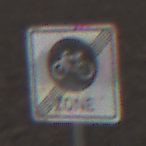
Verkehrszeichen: EndeFahrradzone
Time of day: MorningAfternoon
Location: Outdoor (Nature)
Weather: Overcast
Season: NotSpecified
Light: Natural